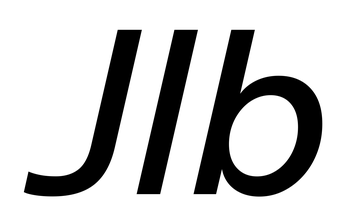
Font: InstrumentSans-Italic_Medium_Italic